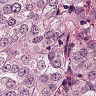
Metastatic tissue present: yes